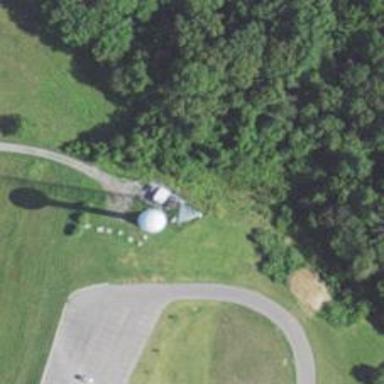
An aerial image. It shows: Communications tower.